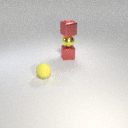
small red metal cube below small yellow metal sphere